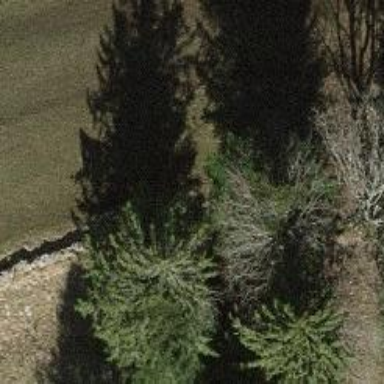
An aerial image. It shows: Wall made of dry stone.